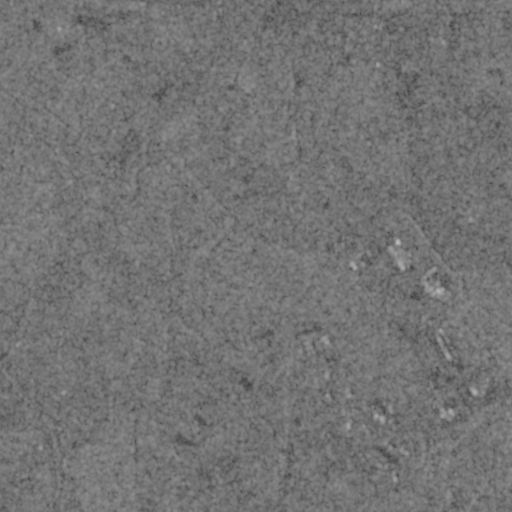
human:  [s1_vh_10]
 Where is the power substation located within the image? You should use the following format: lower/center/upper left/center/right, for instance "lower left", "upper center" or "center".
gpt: The power substation is located in the center right of the image.
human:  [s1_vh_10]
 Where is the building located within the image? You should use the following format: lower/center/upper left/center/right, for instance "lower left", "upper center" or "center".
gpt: The building is located in the lower right of the image.
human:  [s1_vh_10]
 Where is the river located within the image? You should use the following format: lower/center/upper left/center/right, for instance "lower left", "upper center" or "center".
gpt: The river is located in the left of the image.
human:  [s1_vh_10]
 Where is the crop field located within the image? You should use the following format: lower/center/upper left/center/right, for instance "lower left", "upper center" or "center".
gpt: There is no crop field in the image.

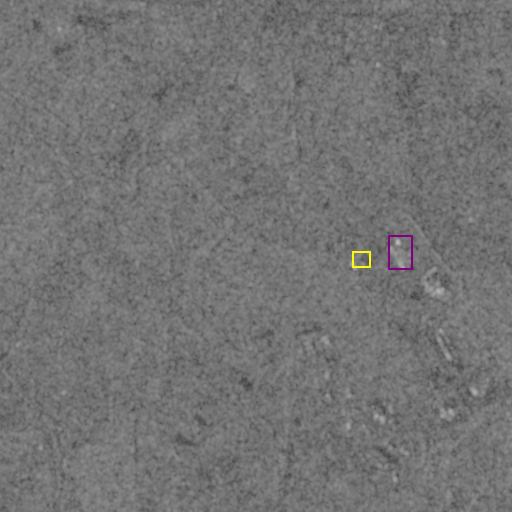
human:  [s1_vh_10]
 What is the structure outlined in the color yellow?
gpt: The structure outlined in yellow is a building.
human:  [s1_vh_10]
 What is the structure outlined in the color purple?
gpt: The structure outlined in purple is a building.
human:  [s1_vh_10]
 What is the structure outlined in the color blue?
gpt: There is no blue outline.